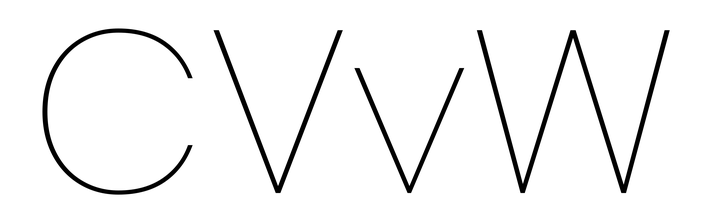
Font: Poppins-Thin